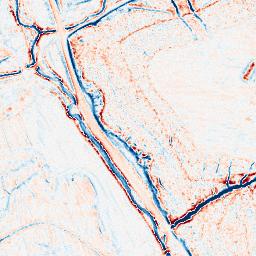
Category: edge_preserving
Decomposition family: anisotropic_diffusion
Decomposition parameters: iterations: 10
kappa: 100
gamma: 0.2
Upsampling method: bicubic_16x
Upsampling parameters: scale: 16
Upsampling scale: 16